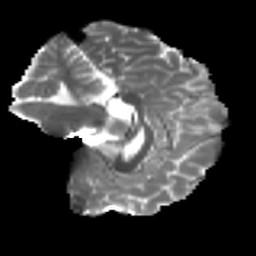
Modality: T2w
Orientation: sagittal
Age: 19
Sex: male
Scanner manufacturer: ge
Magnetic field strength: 3 T
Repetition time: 7.8 s
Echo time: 0.0606 s